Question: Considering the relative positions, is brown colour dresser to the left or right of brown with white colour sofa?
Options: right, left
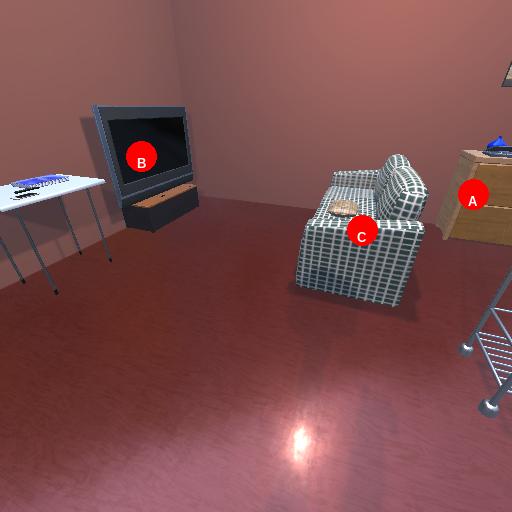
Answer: right